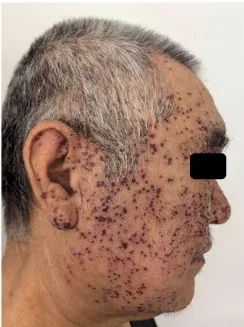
After four days of antiviral treatment with acyclovir, scabs formation at the site of vesicles and facial edema subsided (A-C).
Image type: medical_photograph (skin_photograph)